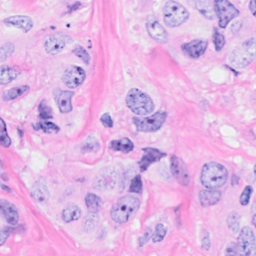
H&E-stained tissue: Breast